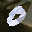
Label: 0